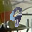
Label: 9